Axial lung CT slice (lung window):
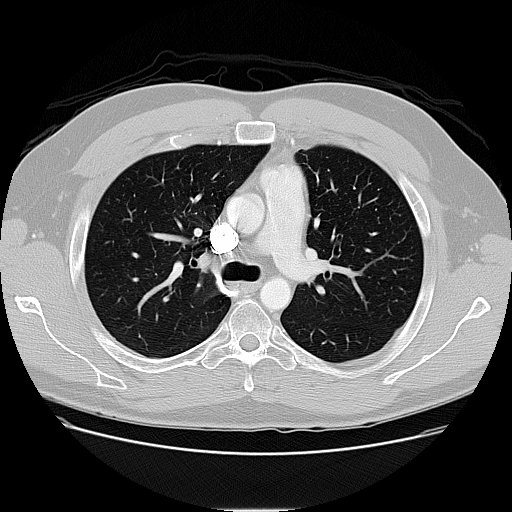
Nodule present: no